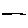
Label: line